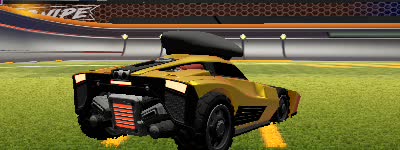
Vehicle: breakout